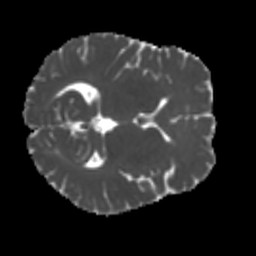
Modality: MD
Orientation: axial
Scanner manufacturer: siemens
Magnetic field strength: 3 T
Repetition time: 4 s
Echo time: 0.0594 s